Interaction volume radius: 10 \u00c5
Interaction volume height: 25 \u00c5
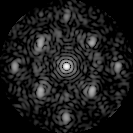
Disorder parameter: 0.4567